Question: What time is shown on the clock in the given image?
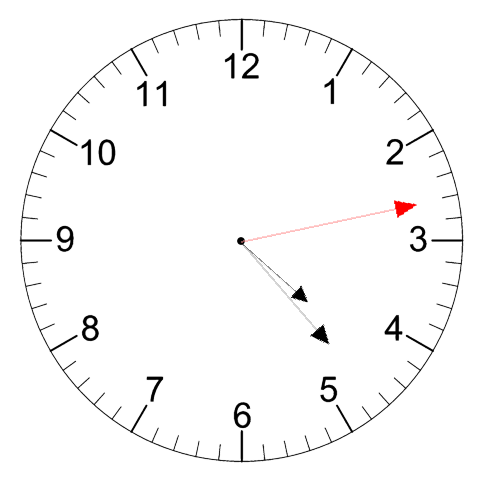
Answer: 04:23:13